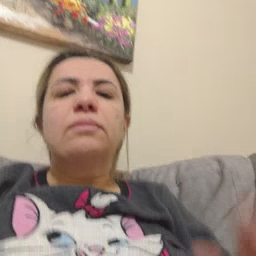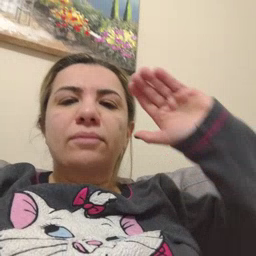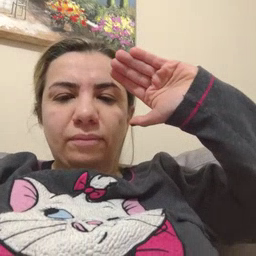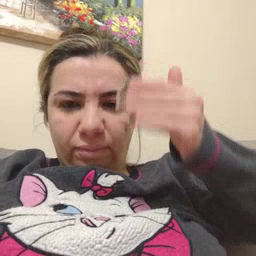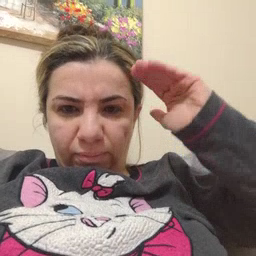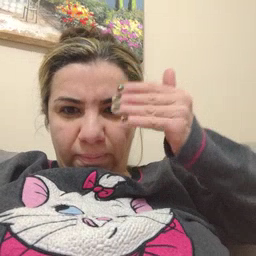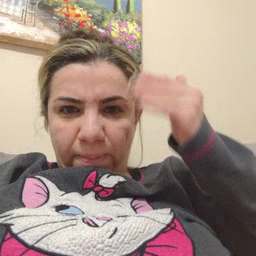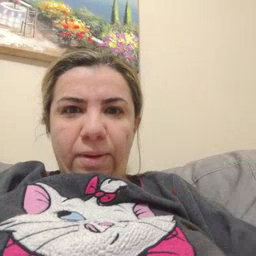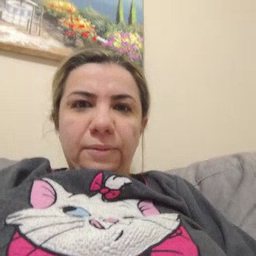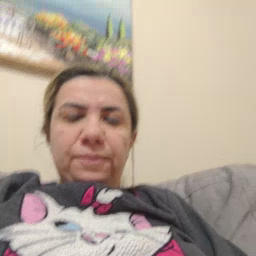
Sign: sleepy